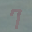
Label: 7